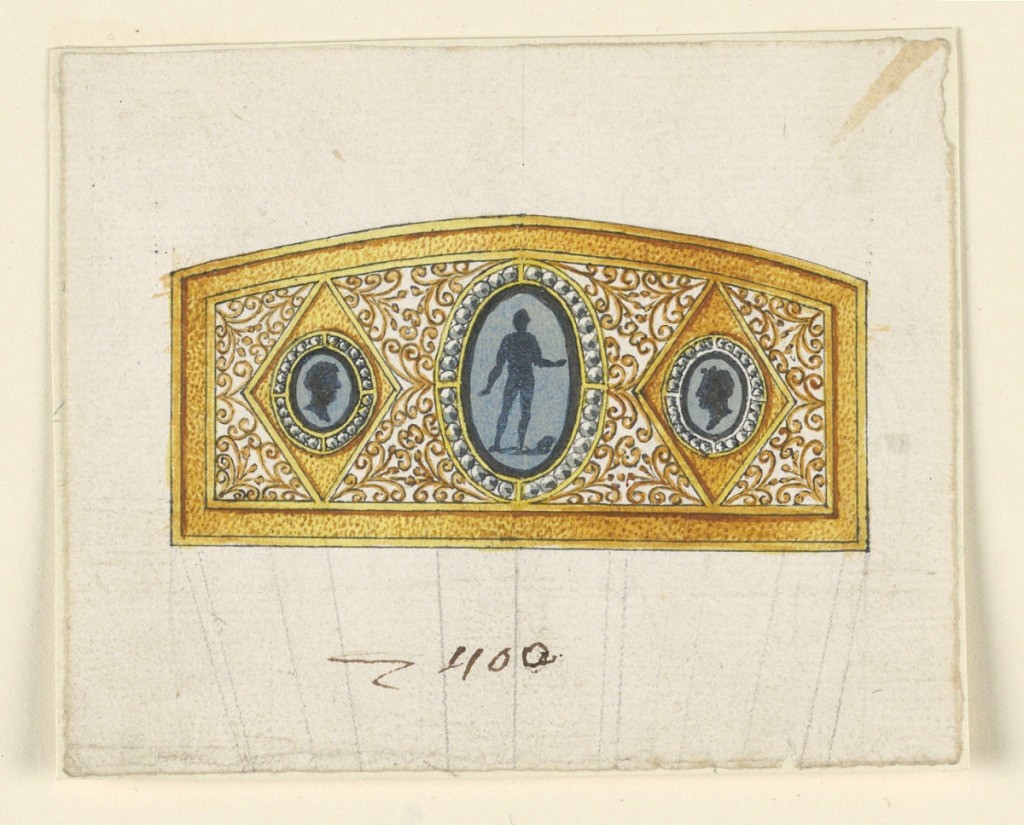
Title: Design for a Comb
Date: ca. 1810
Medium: Pen and brown ink, brush and watercolor, graphite on white laid paper, laid down
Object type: Drawing
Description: Horizontal rectangle. Design for the cresting of a hair comb intended to be executed in gilded metal with diamonds and three engraved gems. In the center, an engraved gem with the silhouette of an athlete, beside two similar gems with silhouettes of classic busts. Comb tines sketched in graphite below.